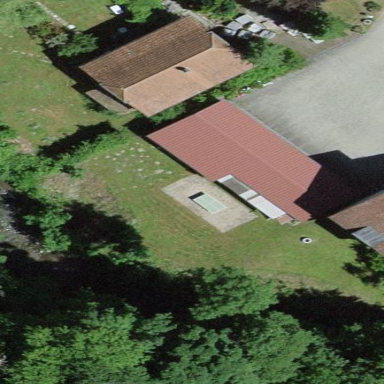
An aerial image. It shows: View of roof of building.